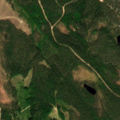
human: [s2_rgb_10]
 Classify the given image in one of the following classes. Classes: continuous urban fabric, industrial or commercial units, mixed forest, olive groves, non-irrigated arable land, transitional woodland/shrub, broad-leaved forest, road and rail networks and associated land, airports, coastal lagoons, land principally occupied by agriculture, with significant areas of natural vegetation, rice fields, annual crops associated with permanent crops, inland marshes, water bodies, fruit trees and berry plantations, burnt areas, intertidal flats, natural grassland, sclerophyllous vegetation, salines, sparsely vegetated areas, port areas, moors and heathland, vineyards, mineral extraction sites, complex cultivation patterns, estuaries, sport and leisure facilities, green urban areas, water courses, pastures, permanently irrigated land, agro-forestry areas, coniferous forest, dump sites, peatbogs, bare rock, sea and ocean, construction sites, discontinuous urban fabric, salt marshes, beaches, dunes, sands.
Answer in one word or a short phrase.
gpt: coniferous forest